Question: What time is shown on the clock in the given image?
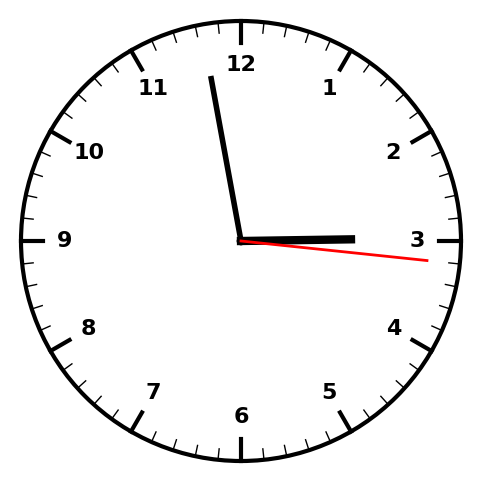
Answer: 02:58:16